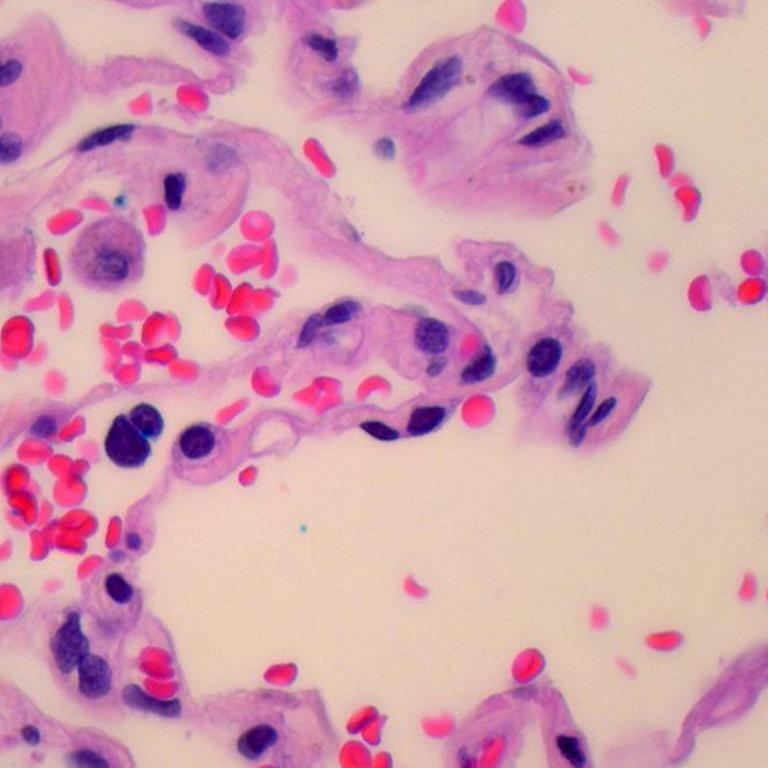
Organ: lung
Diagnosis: benign